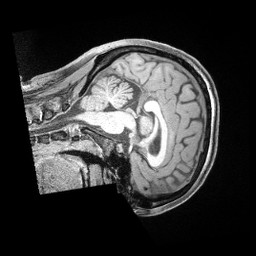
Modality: T1w
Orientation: sagittal
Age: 31
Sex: female
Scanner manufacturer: siemens
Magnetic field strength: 3 T
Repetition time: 2 s
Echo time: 0.00211 s